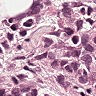
Metastatic tissue present: yes